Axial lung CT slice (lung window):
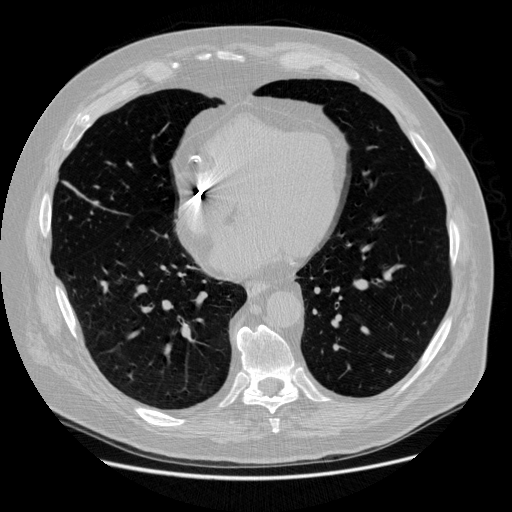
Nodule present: no